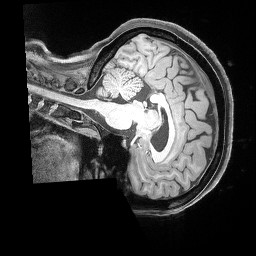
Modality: T1w
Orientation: sagittal
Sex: female
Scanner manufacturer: siemens
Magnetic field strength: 3 T
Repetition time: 2.53 s
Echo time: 0.00169 s